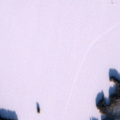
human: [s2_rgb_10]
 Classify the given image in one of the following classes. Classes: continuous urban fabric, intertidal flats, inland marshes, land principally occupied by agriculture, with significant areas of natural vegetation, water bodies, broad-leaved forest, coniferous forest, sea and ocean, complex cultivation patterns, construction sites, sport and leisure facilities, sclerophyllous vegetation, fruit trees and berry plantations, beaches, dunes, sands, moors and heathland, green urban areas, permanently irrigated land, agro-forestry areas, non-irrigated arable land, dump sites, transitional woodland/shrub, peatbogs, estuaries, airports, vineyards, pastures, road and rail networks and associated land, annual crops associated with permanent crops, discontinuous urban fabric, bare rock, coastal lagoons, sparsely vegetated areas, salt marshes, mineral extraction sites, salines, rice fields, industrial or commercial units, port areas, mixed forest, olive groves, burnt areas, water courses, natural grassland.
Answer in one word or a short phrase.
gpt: coniferous forest, water bodies